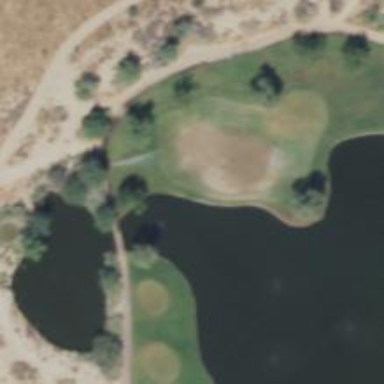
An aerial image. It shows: View of golf hole.